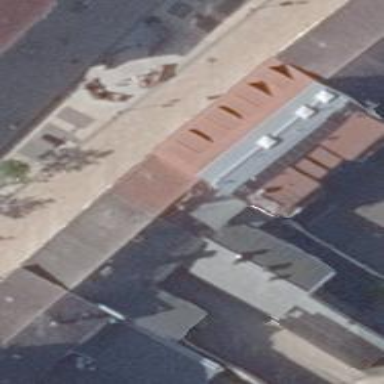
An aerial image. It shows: Clothing store.